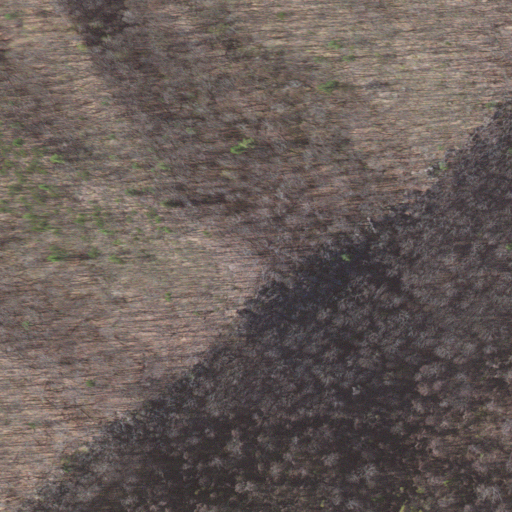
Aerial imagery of mountain in Virginia named Frozen Knob containing deciduous forest and mixed forest